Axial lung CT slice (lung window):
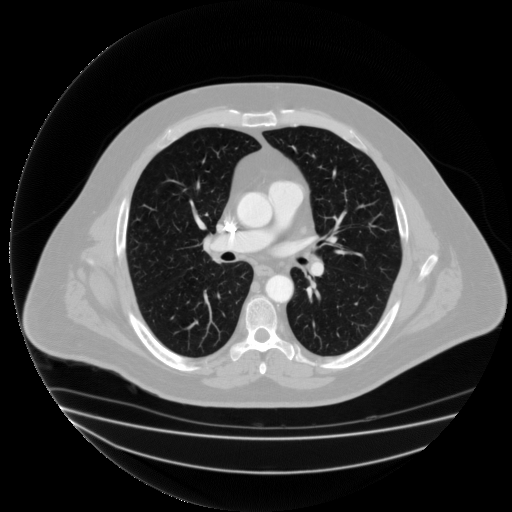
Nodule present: no